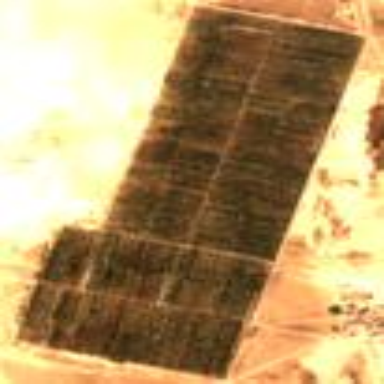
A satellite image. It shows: Orchard filled with date palms.